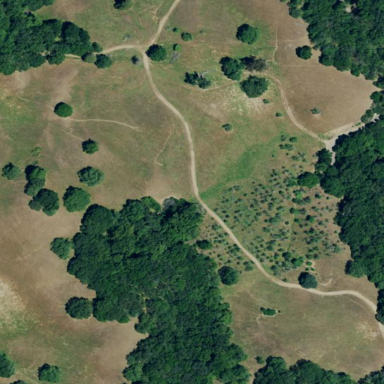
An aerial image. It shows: Beautiful woodland area.